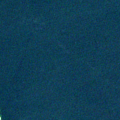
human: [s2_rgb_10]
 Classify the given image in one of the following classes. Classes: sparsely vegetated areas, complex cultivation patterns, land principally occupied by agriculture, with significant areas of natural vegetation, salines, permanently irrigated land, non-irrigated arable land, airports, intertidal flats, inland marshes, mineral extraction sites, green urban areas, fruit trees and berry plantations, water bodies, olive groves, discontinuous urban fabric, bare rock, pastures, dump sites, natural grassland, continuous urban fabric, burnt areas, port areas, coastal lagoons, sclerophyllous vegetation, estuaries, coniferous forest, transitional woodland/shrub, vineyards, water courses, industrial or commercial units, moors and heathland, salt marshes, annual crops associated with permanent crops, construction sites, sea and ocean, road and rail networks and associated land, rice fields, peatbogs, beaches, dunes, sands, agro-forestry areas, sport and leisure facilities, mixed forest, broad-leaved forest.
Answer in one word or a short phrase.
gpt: sea and ocean